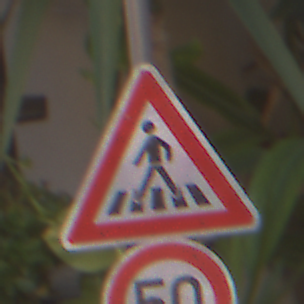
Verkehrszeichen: FussgaengerueberwegRechts
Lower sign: Geschwindigkeit50
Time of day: MorningAfternoon
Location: Outdoor (Urban)
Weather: Clear
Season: NotSpecified
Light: Natural